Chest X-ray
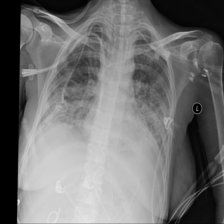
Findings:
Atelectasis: negative
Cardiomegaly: negative
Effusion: negative
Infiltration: positive
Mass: negative
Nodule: negative
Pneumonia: negative
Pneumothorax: negative
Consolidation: negative
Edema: negative
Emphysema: negative
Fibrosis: negative
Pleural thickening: negative
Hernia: negative